Field crop: maize
Growth stage: 2
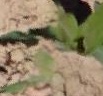
Species: maize